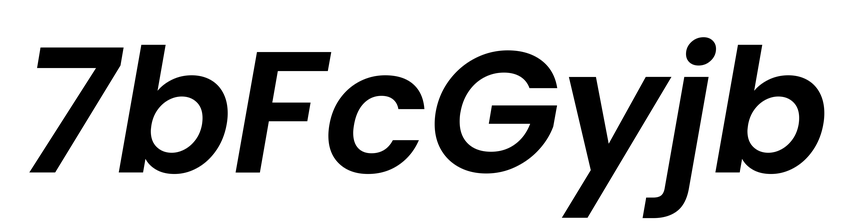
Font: Poppins-SemiBoldItalic